Question: I'm using ckeditor in my rails projec and I have a problem with image uploading.
I don't want everything that ckeditor have, that I wrote some simple config.js for it:
'''
CKEDITOR.editorConfig = (config) ->
config.language = 'pl'
config.toolbar_Pure = [
'/',
{ name: 'basicstyles', items: [ 'Bold','Italic','Underline','Strike','Subscript','Superscript','-','RemoveFormat' ] },
{ name: 'paragraph', items: [ 'NumberedList','BulletedList','-','Outdent','Indent','-','Blockquote','-','JustifyLeft','JustifyCenter','JustifyRight','JustifyBlock','-','BidiLtr','BidiRtl' ] },
{ name: 'links', items: [ 'Link','Unlink' ] },
'/',
{ name: 'styles', items: [ 'Styles','Format','Font','FontSize' ] },
{ name: 'colors', items: [ 'TextColor','BGColor' ] },
{ name: 'insert', items: [ 'Image','Table','HorizontalRule','PageBreak' ] },
]
config.toolbar = 'Pure'
true
'''
and in my view:
'''
= f.input :answer, label: false, :as => :ckeditor, :input_html => { :ckeditor => {:toolbar => 'Pure'} }
'''
And with this config I don't have a button to select image from my computer:

But when I delete my config.js and in view set:
'''
= f.input :answer, label: false, :as => :ckeditor, :input_html => { :ckeditor => {:toolbar => 'Full'} }
'''
then I have the button to upload file from my computer and everything works fine. Now my goal is to edit my config.js to have this file upload working. Please help.
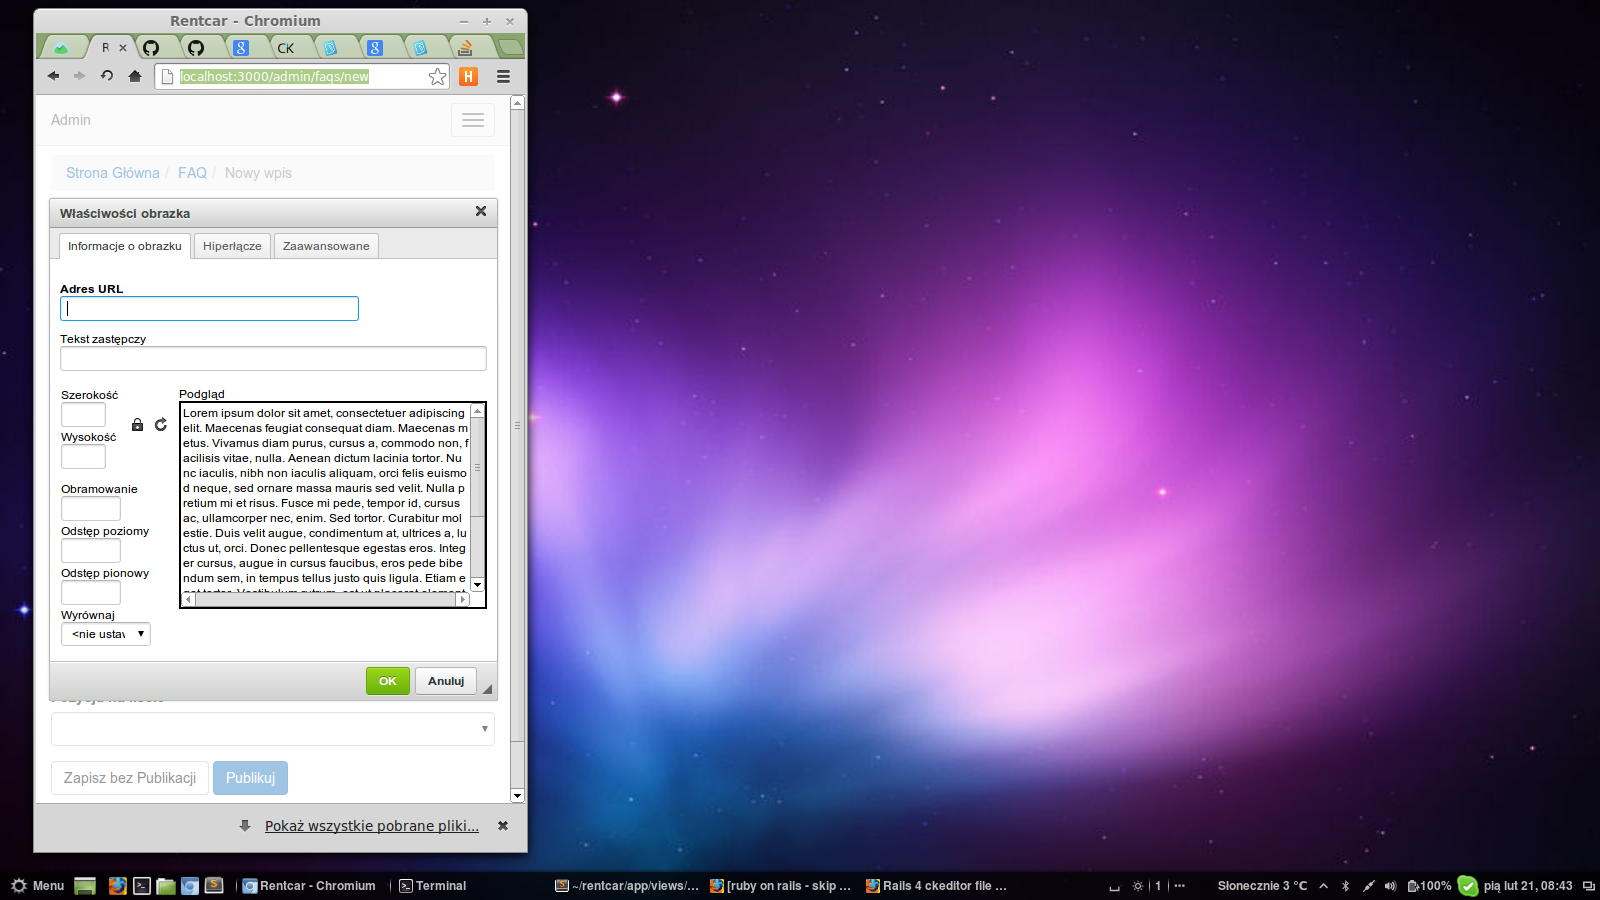
Answer: I change my config to:
'''
CKEDITOR.editorConfig = function(config) {
config.language = 'pl';
config.filebrowserBrowseUrl = "/ckeditor/attachment_files";
config.filebrowserFlashBrowseUrl = "/ckeditor/attachment_files";
config.filebrowserFlashUploadUrl = "/ckeditor/attachment_files";
config.filebrowserImageBrowseLinkUrl = "/ckeditor/pictures";
config.filebrowserImageBrowseUrl = "/ckeditor/pictures";
config.filebrowserImageUploadUrl = "/ckeditor/pictures";
config.filebrowserUploadUrl = "/ckeditor/attachment_files";
config.toolbar_Pure = [
'/', {
name: 'basicstyles',
items: ['Bold', 'Italic', 'Underline', 'Strike', 'Subscript', 'Superscript', '-', 'RemoveFormat']
}, {
name: 'paragraph',
items: ['NumberedList', 'BulletedList', '-', 'Outdent', 'Indent', '-', 'Blockquote', '-', 'JustifyLeft', 'JustifyCenter', 'JustifyRight', 'JustifyBlock', '-', 'BidiLtr', 'BidiRtl']
}, {
name: 'links',
items: ['Link', 'Unlink']
}, '/', {
name: 'styles',
items: ['Styles', 'Format', 'Font', 'FontSize']
}, {
name: 'colors',
items: ['TextColor', 'BGColor']
}, {
name: 'insert',
items: ['Image', 'Table', 'HorizontalRule', 'PageBreak']
}
];
config.toolbar = 'Pure';
return true;
};
'''
and works as expected